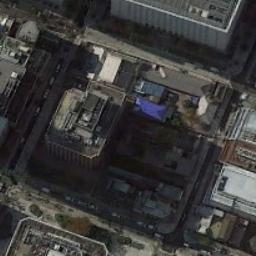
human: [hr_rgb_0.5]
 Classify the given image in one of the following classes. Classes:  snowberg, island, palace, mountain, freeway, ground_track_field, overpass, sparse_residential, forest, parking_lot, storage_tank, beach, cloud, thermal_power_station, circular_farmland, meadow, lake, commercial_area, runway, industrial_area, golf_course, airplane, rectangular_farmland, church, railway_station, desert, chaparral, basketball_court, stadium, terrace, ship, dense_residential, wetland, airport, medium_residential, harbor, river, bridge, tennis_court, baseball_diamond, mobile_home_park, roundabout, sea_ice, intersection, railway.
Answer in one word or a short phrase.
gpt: commercial_area